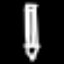
Label: pencil